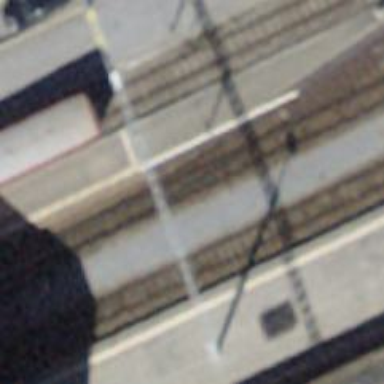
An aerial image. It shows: Platform edge at railway station.